Field crop: maize
Growth stage: 2
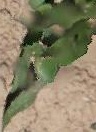
Species: maize